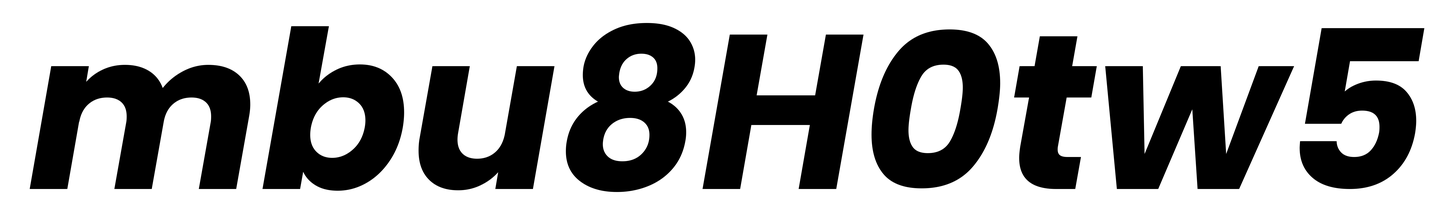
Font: Poppins-BoldItalic